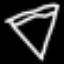
Label: diamond